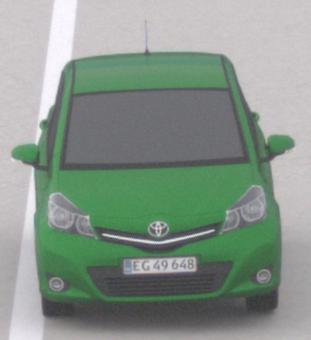
Make: Toyota
Model: Yaris 1.0
Detailed model: Yaris (XP9)
Model produced from: 2009/01
Model produced until: 2010/10
Doors: 3
Color: green
Road condition: dry road
Daytime: morning or afternoon
Contrast: low contrast